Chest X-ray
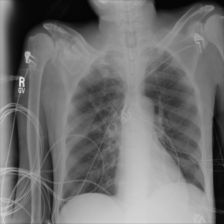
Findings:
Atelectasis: negative
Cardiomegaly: negative
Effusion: negative
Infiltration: negative
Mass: negative
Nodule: negative
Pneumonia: negative
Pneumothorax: negative
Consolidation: negative
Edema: negative
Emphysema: negative
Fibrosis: negative
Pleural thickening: negative
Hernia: negative